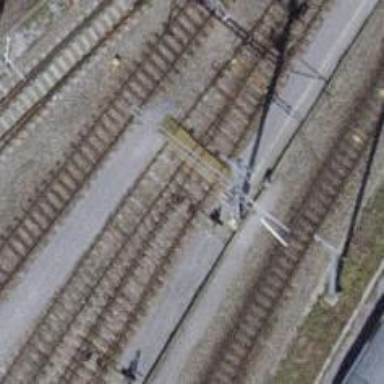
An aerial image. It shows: Railway switch.